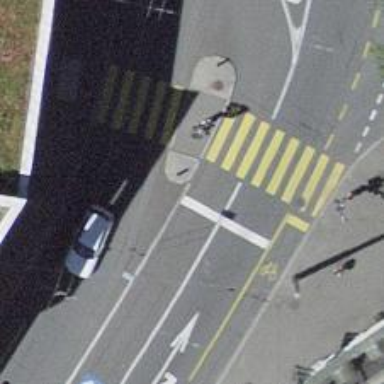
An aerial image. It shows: Road with traffic signals.